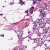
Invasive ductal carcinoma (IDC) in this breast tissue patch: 0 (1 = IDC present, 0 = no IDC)